A scalogram (wavelet time-scale view) of one vibration snapshot from a rotating machine is shown. Based on the visible evidence, which rotor condition applies: normal, misalignment, unbalance, looseness?
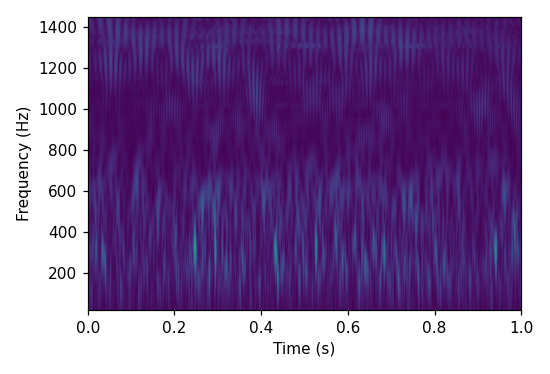
Answer: normal